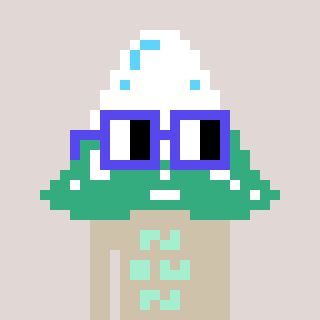
a pixel art character with square blue glasses, a snowy mountain-shaped head and a bege-colored body on a warm background